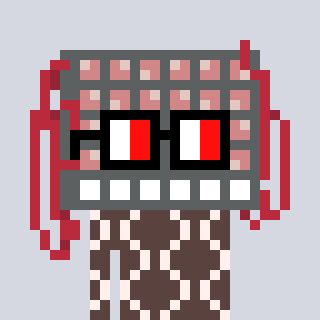
a pixel art character with square glasses with black frames and red eyes, a turing-shaped head and a darkbrown-colored body on a cool background